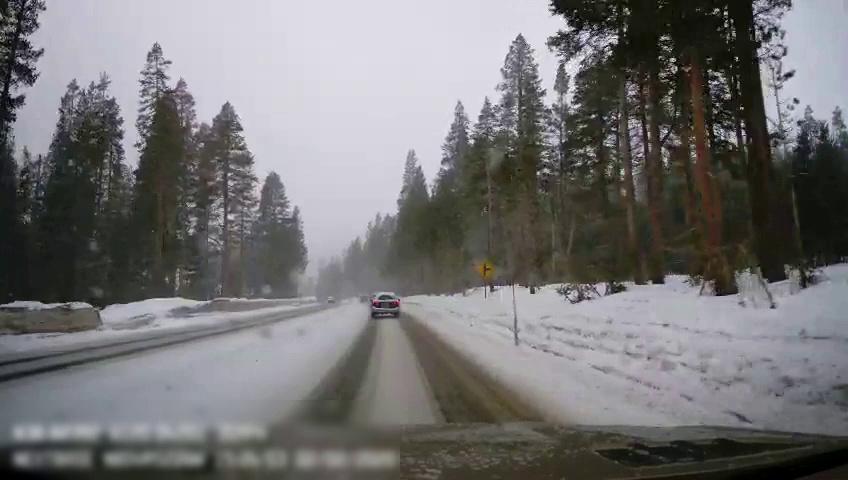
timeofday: Day
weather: Snowy
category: Drivable Space
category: Vehicles | SUV
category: Traffic | Signs